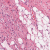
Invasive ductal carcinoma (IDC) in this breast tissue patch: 0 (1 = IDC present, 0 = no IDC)